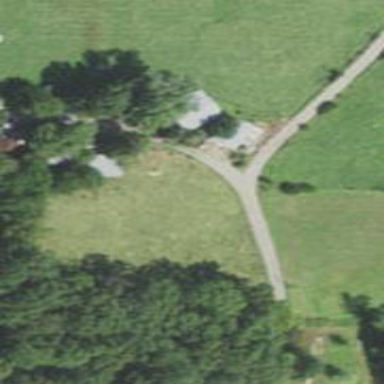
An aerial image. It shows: Driveway.